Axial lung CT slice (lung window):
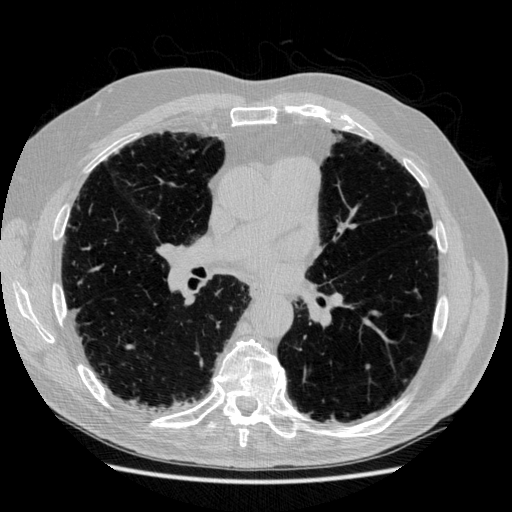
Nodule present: no